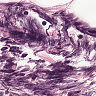
Metastatic tissue present: no